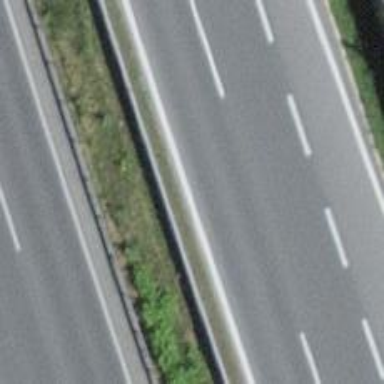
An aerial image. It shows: Asphalt motorway.